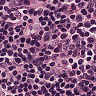
Metastatic tissue present: no